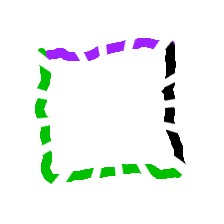
Shape: square